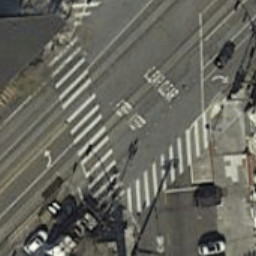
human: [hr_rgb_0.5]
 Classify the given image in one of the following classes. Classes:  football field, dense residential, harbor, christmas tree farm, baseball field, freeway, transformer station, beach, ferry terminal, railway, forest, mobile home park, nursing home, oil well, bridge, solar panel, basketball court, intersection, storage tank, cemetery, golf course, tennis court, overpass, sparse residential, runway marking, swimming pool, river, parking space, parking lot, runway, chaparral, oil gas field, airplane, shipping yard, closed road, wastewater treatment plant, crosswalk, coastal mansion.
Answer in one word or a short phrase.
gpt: crosswalk